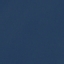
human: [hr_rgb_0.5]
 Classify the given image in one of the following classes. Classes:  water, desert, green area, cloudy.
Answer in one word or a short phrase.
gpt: water